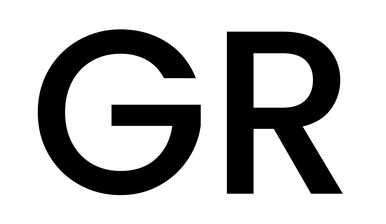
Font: Poppins-Medium